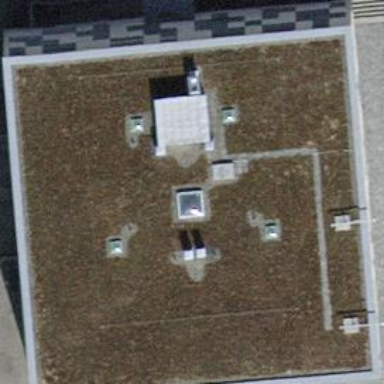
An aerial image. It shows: Bank building.